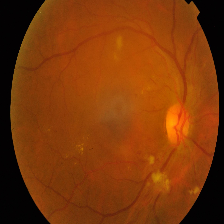
Diabetic retinopathy grade: Proliferative DR